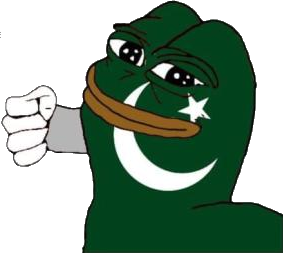
Label: 5_Pepe